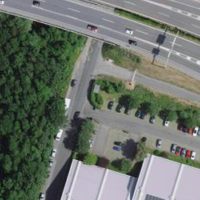
EUNIS habitat code: 57
Species observed at this site:
Verbascum blattaria